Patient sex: F
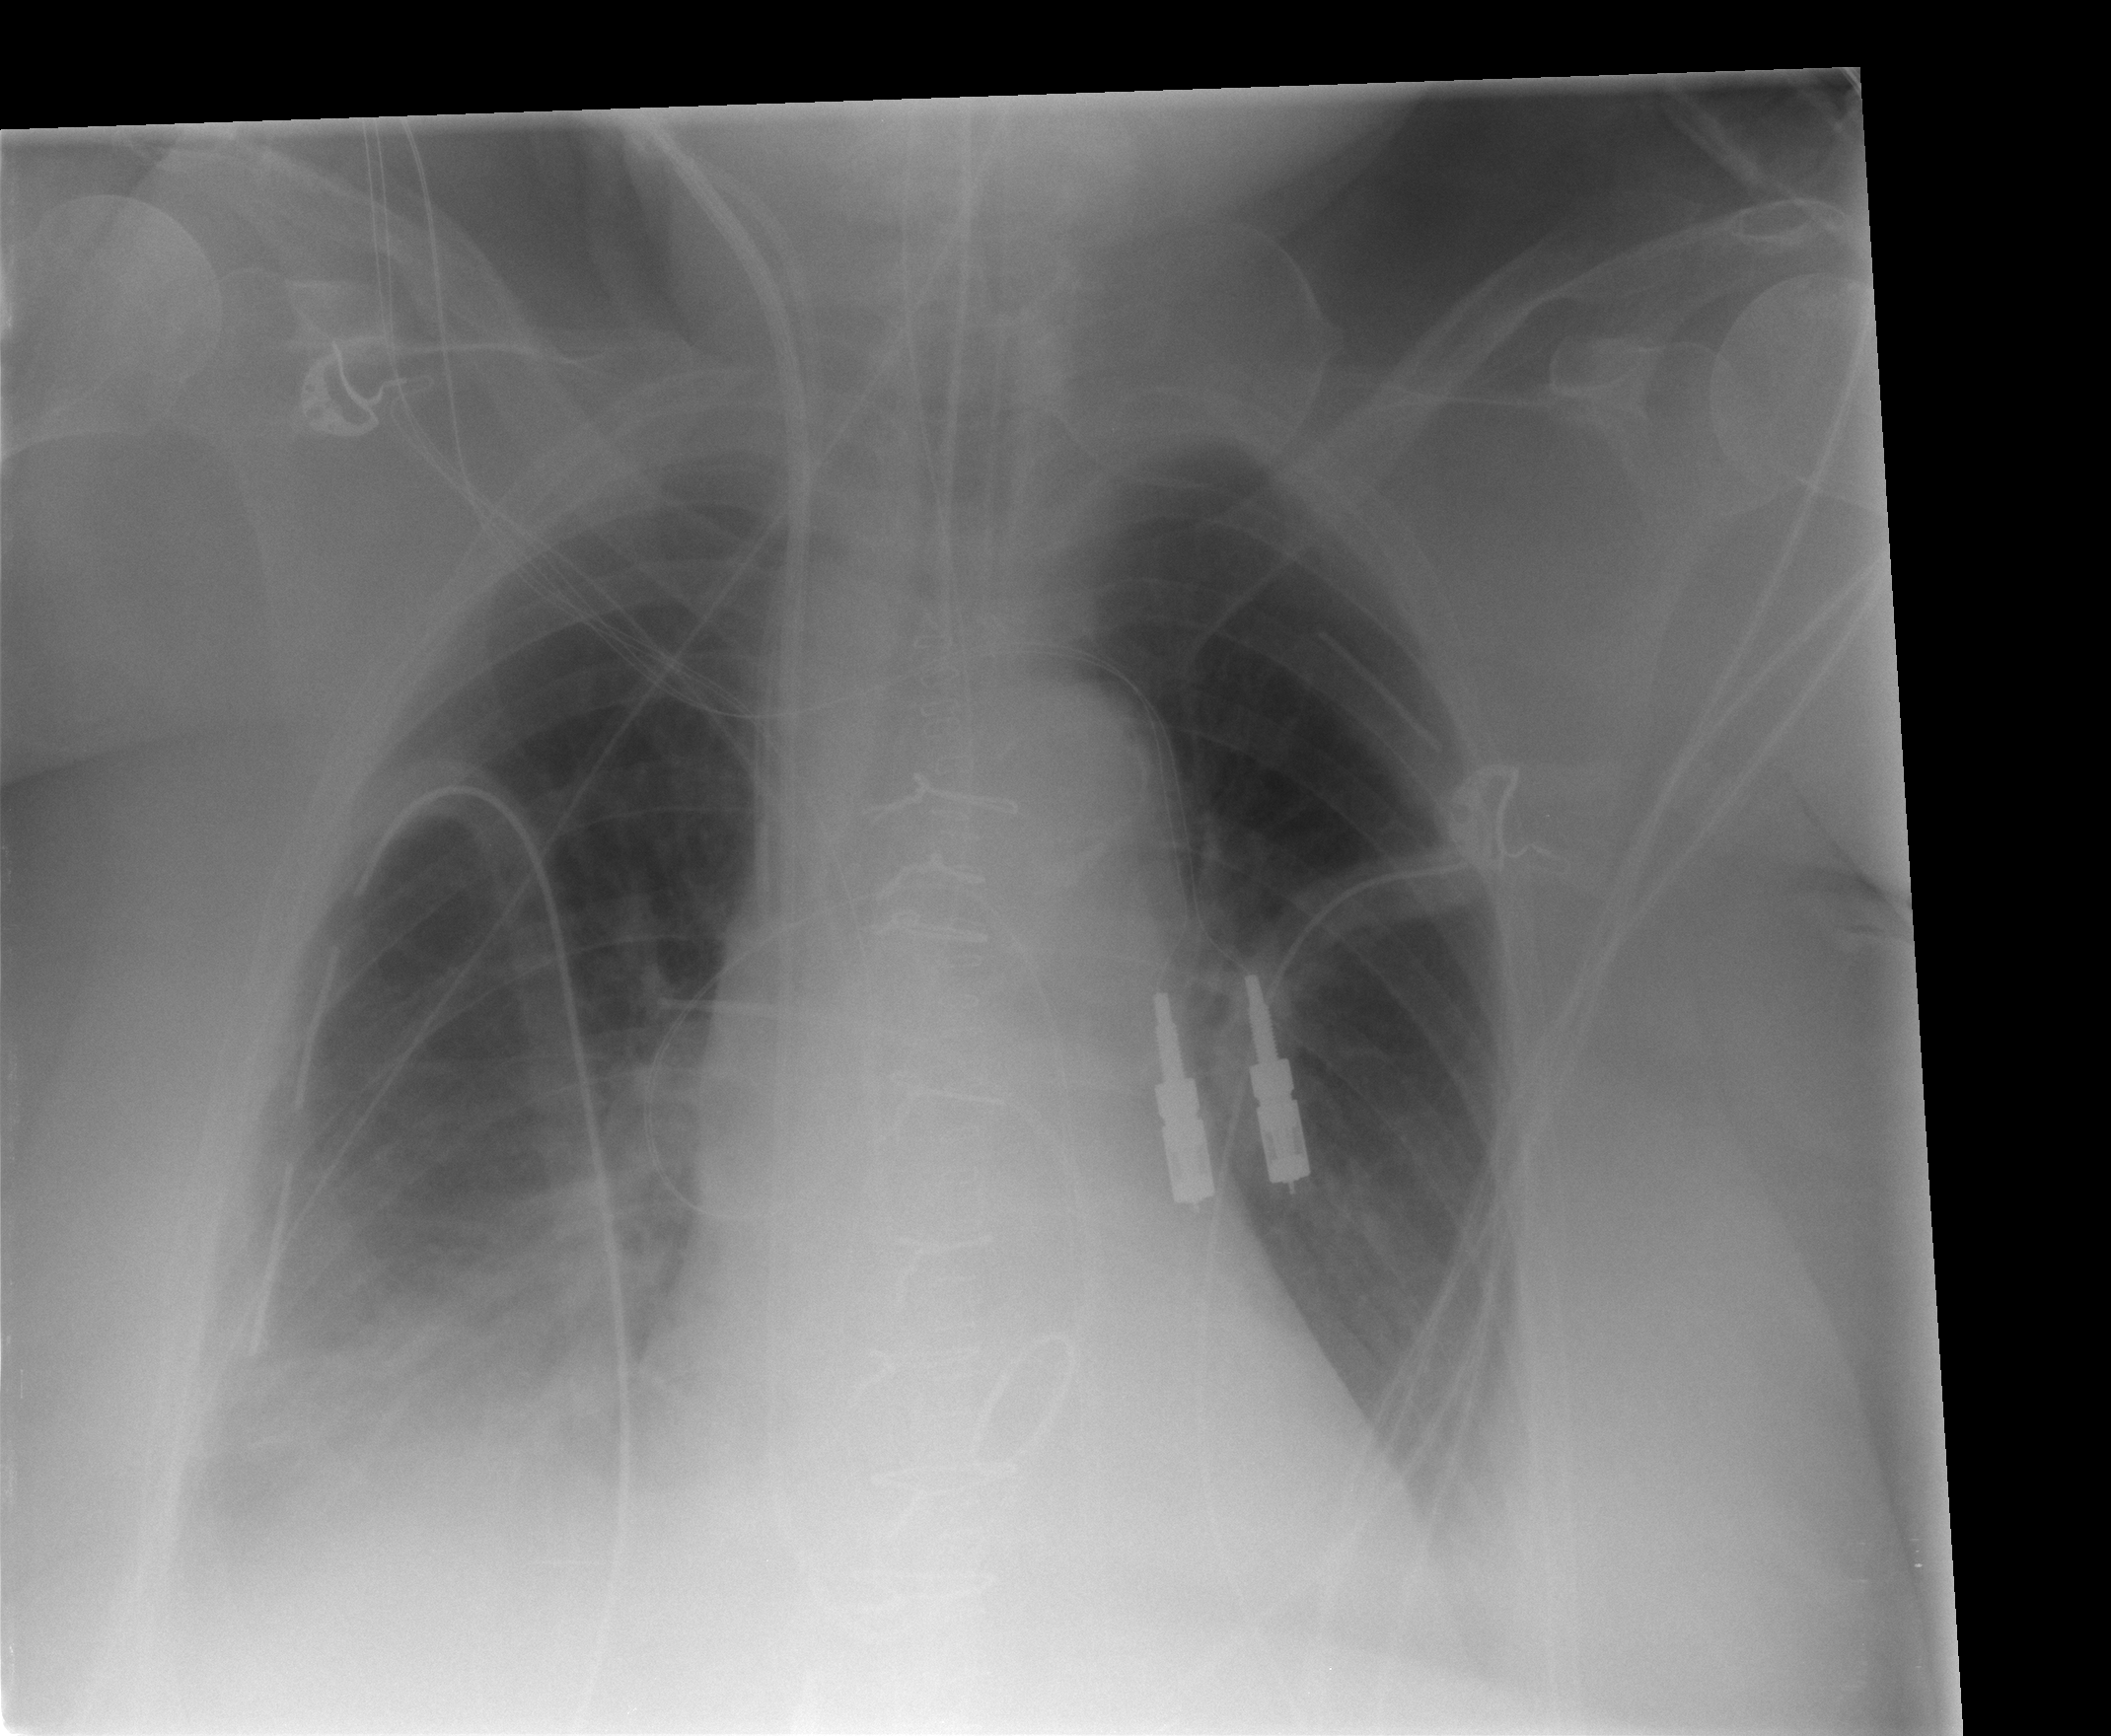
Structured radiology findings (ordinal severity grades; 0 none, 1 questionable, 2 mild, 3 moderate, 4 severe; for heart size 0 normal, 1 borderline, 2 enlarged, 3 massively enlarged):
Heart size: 1
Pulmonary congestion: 0
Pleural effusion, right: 2
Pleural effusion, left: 1
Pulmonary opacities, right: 0
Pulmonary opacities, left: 0
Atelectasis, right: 2
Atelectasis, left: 2